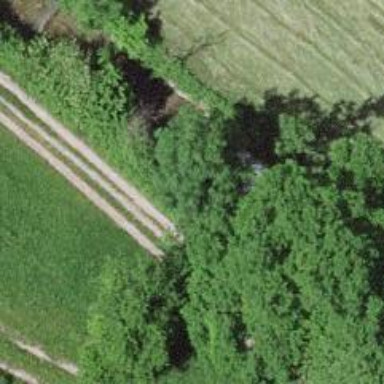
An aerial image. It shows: Well-maintained track road of grade 1.